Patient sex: F
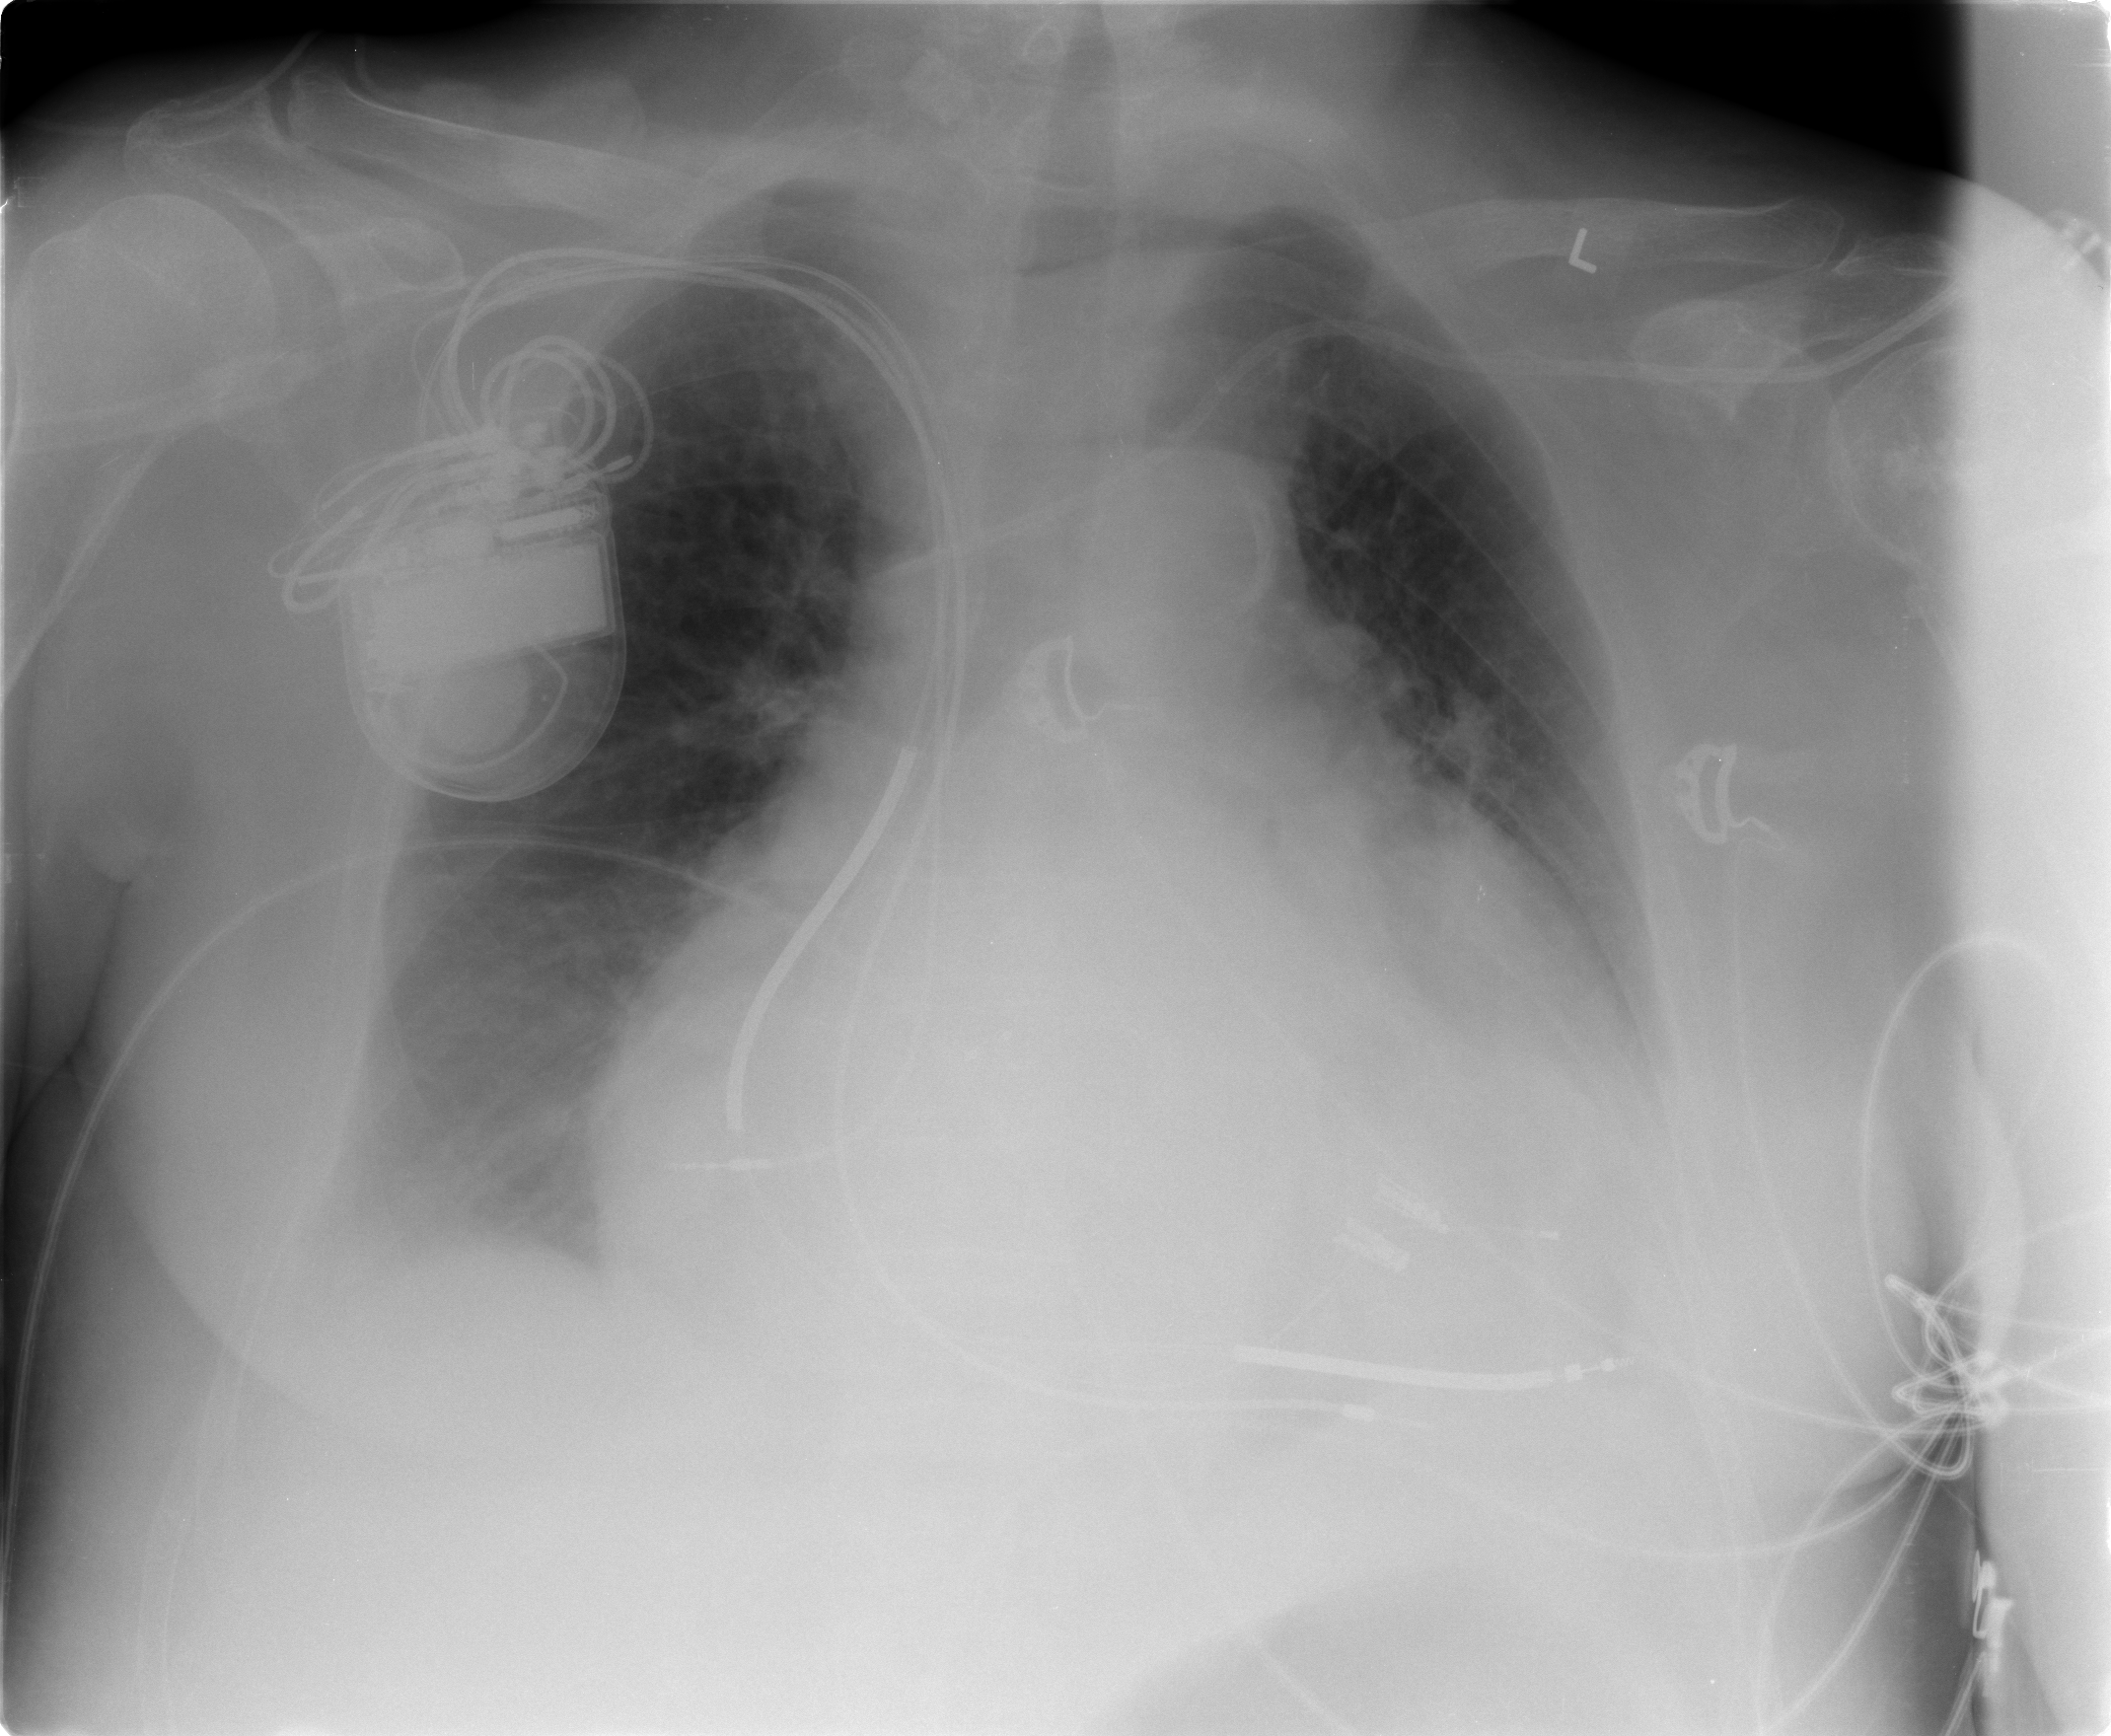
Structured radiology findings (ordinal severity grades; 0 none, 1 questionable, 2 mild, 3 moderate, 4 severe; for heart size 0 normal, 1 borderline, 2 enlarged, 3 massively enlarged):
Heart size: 3
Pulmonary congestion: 0
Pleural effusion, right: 1
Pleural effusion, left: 2
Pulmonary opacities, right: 0
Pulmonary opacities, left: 0
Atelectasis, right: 0
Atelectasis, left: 0